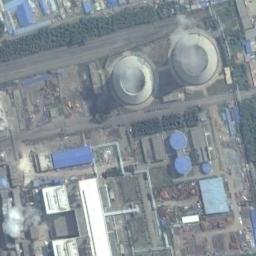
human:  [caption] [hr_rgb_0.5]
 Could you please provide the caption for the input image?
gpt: There are plant and machinery in the thermal power station, and two cooling towers are steaming .

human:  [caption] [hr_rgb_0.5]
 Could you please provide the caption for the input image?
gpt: There are many buildings next to the thermal power station .

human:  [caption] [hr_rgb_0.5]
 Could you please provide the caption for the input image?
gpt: The thermal power station is next to some buildings with white mist above .

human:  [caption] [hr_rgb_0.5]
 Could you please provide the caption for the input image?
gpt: There are about 10 thermal power stations here, and the roofs of the surrounding buildings are black .

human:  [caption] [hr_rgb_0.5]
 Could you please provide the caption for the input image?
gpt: There are many buildings and two chimneys on the thermal power station .